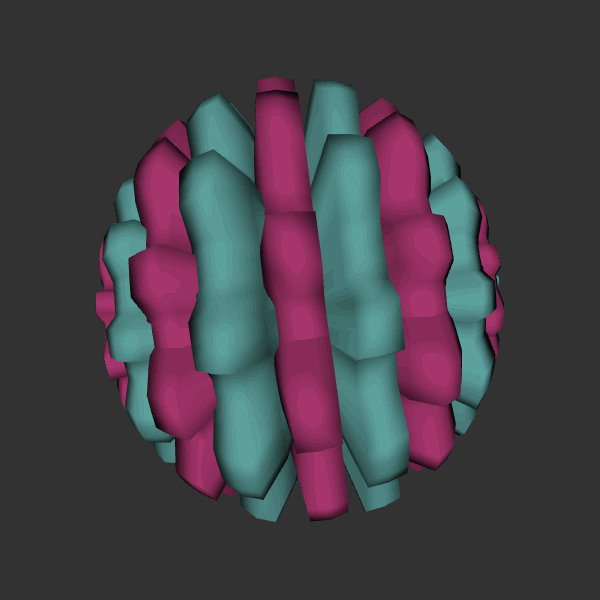
Background: dark